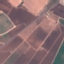
Land use / land cover class: PermanentCrop